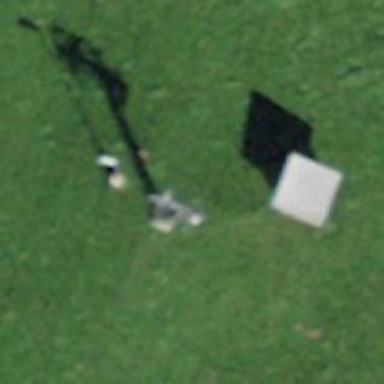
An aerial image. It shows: Pylon for aerialway.